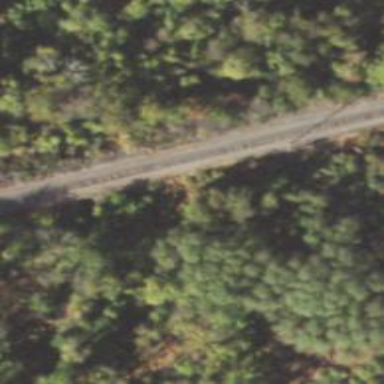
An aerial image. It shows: Railway line running on embankment.